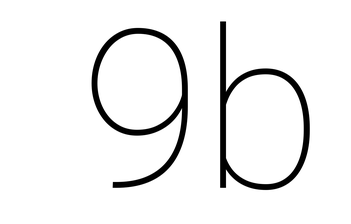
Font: Roboto_Thin